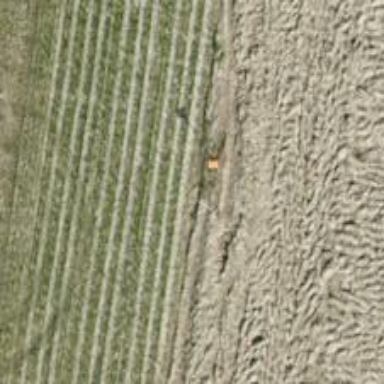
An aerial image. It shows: Pole with roofed pipeline marker.